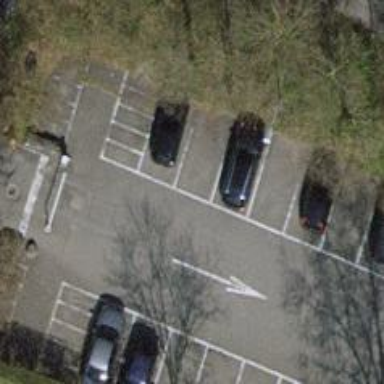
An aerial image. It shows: Motorcycle parking facility.